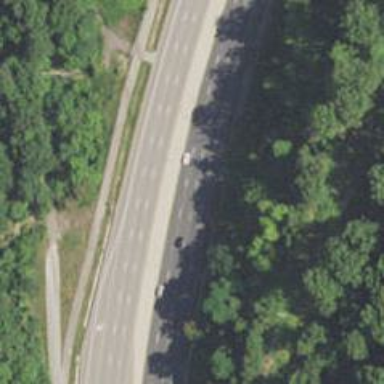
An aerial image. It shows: This image shows trunk highway that functions as expressway.